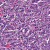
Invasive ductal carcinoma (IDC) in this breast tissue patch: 1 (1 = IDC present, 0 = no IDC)